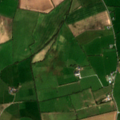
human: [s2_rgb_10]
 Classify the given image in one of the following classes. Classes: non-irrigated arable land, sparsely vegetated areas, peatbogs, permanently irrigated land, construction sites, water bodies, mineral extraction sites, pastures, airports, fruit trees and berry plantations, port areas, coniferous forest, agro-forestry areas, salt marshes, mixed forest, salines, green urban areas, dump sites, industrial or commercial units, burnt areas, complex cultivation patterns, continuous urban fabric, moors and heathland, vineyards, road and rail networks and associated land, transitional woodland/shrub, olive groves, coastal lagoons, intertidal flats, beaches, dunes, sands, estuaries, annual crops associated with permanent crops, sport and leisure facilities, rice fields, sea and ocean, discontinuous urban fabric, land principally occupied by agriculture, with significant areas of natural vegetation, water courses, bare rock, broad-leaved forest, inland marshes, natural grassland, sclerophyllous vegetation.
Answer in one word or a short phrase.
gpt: non-irrigated arable land, pastures